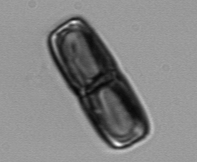
Label: Ephemera